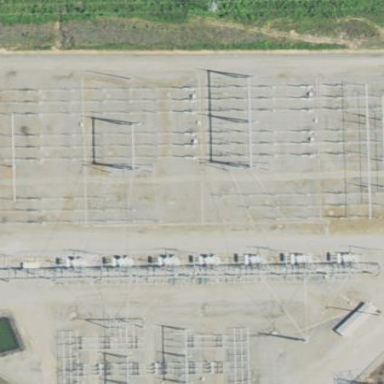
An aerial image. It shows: Fenced power substation at the transmission level.